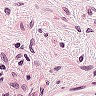
Metastatic tissue present: no